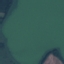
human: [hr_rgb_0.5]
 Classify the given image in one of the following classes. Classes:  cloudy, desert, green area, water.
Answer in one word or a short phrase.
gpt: water